Question: I need a nice plot for my thesis on the different distributions of different factors. Only the standard approach seemed with the 'package(ineq)' was flexible enough.
However, it doesn't let me to put dots (see comment below) at the classes. It is important to see them, ideally to name them individually. Is this possible?
'''
Distr1 <- c( A=137, B=499, C=311, D=173, E=219, F=81)
Distr2 <- c( G=123, H=400, I=250, J=16)
Distr3 <- c( K=145, L=600, M=120)
library(ineq)
Distr1 <- Lc(Distr1, n = rep(1,length(Distr1)), plot =F)
Distr2 <- Lc(Distr2, n = rep(1,length(Distr2)), plot =F)
Distr3 <- Lc(Distr3, n = rep(1,length(Distr3)), plot =F)
plot(Distr1,
col="black",
#type="b", # !is not working
lty=1,
lwd=3,
main="Lorenz Curve for My Distributions"
)
lines(Distr2, lty=2, lwd=3)
lines(Distr3, lty=3, lwd=3)
legend("topleft",
c("Distr1", "Distr2", "Distr3"),
lty=c(1,2,3),
lwd=3)
'''
This is how it looks now

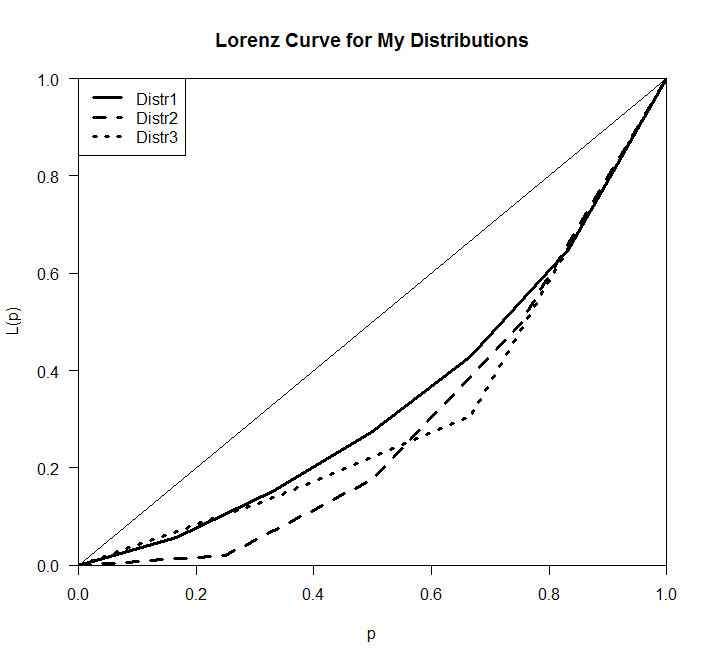
Answer: To show the problem, only 'Distr1' is needed; it' good to strip down before posting.
'''
library(ineq)
Distr1 <- c( A=137, B=499, C=311, D=173, E=219, F=81)
Distr1 <- Lc(Distr1, n = rep(1,length(Distr1)), plot =F)
plot(Distr1$p,Distr1$L,
col="black",
type="b", # it should be "b"
lty=1,
lwd=3,
main="Lorenz Curve for My Distributions"
)
'''